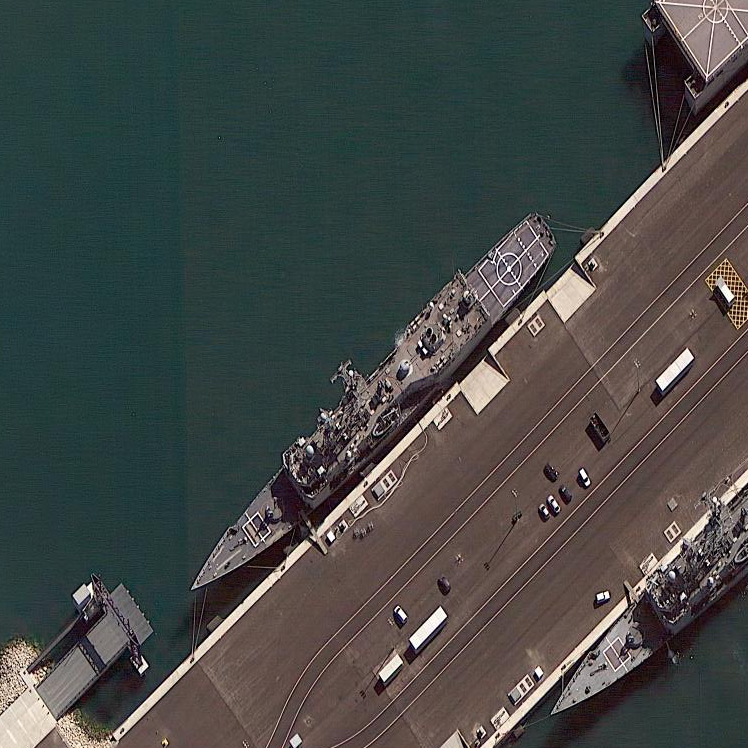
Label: Ticonderoga-class_cruiser